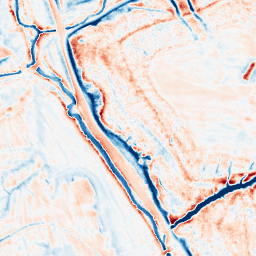
Category: edge_preserving
Decomposition family: anisotropic_diffusion
Decomposition parameters: iterations: 50
kappa: 100
gamma: 0.15
Upsampling method: quadratic
Upsampling parameters: scale: 2
Upsampling scale: 2